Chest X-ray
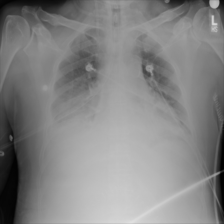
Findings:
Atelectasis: negative
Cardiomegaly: negative
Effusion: negative
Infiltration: negative
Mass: negative
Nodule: negative
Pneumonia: negative
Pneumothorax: negative
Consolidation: positive
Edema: negative
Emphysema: negative
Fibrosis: negative
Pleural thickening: negative
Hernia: negative